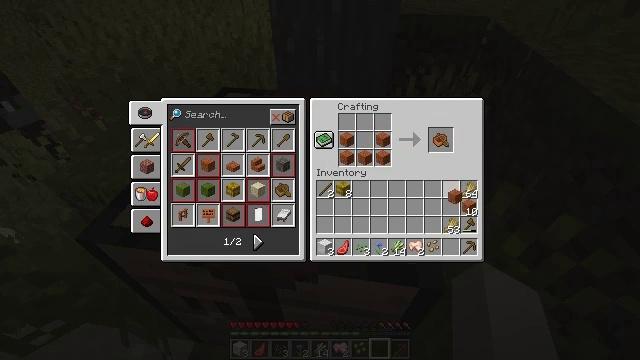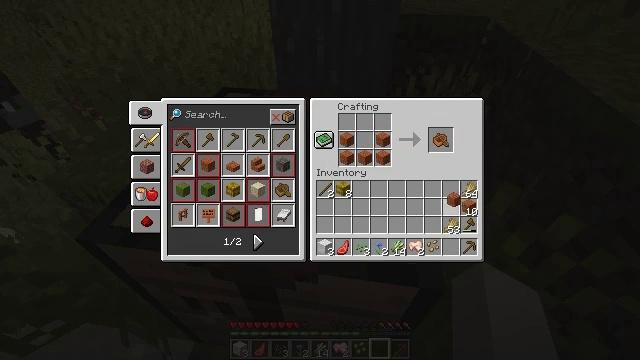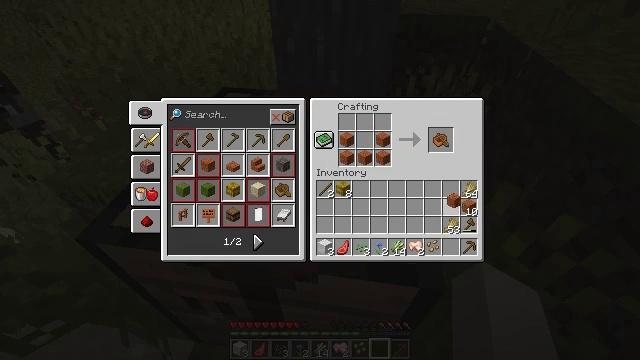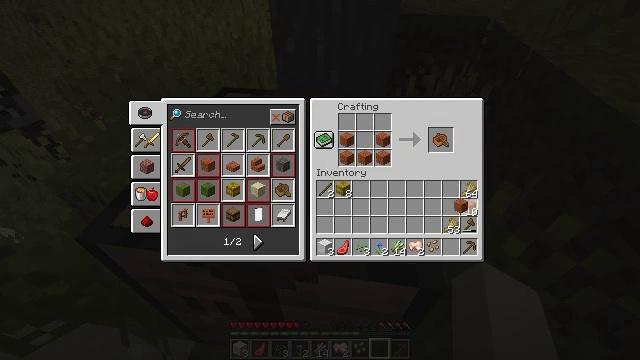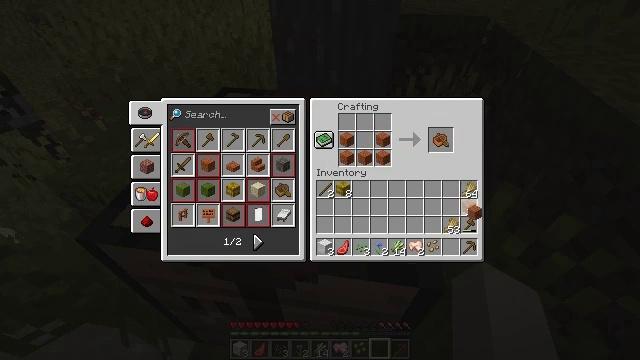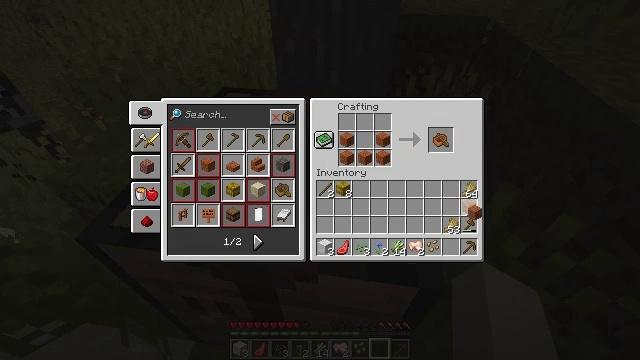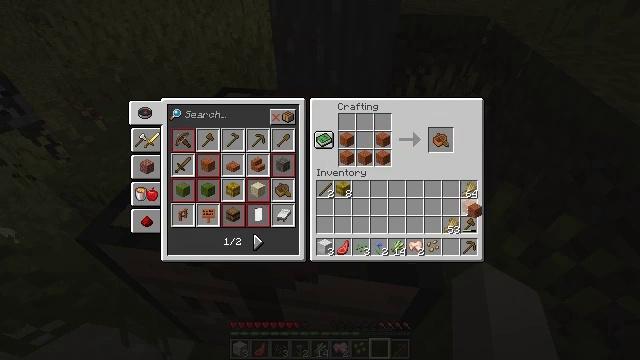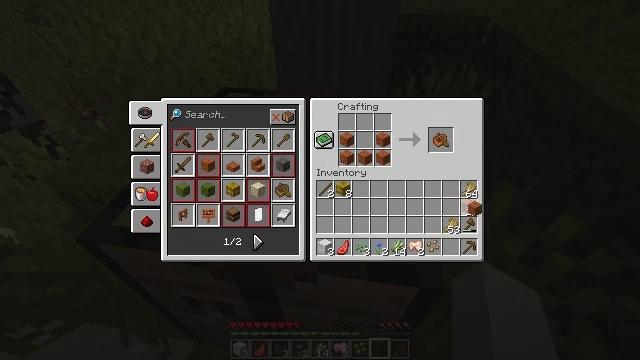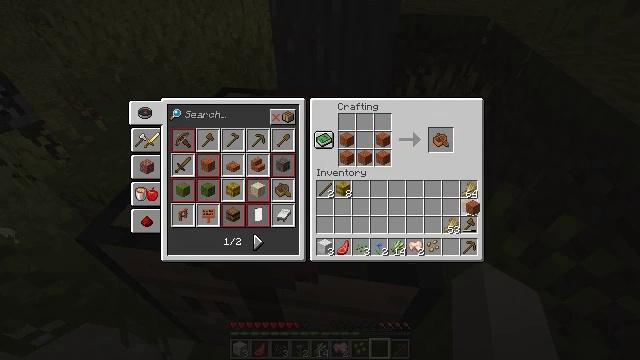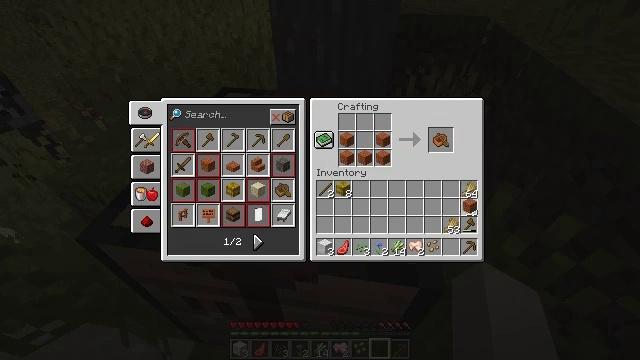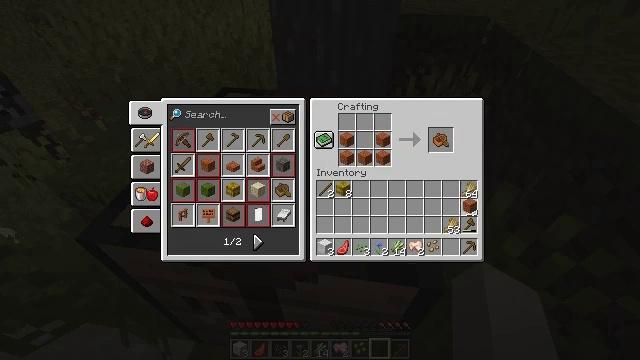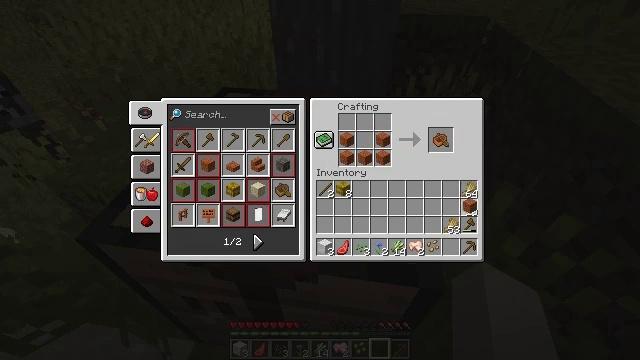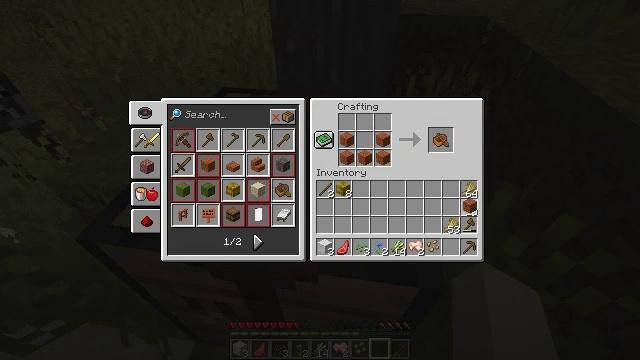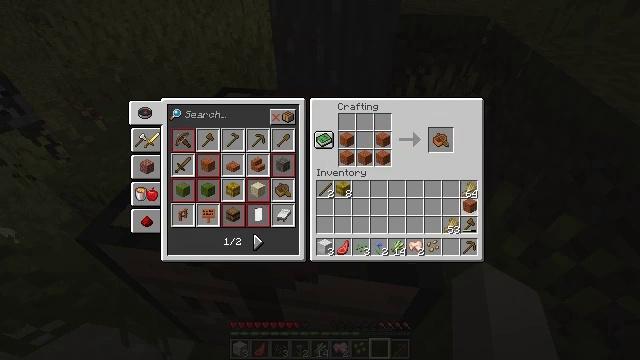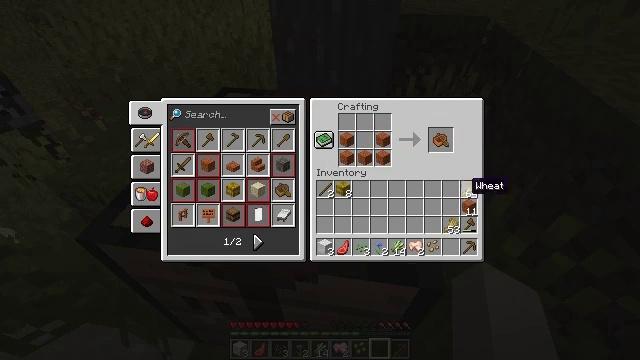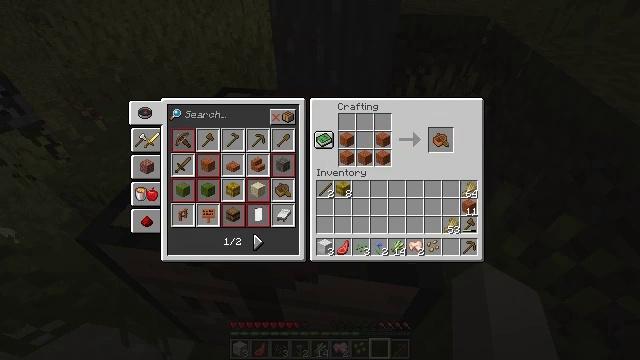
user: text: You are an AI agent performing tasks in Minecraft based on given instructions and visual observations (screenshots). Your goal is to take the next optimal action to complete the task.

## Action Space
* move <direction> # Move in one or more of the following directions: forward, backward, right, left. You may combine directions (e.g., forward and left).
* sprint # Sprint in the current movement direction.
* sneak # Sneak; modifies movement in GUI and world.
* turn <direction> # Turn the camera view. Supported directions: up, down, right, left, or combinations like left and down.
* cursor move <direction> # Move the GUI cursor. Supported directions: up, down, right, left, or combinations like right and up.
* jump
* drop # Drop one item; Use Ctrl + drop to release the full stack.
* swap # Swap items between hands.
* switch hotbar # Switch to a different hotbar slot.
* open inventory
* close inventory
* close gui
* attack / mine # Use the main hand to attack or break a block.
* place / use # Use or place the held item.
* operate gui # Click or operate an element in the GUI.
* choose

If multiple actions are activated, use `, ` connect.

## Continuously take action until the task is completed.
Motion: motion action
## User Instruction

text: Make sure you have enough acacia planks to craft a acacia boat.
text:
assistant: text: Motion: no_op
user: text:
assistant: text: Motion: no_op
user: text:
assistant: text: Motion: turn right
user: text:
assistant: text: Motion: turn right
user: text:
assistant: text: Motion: no_op
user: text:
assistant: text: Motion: no_op
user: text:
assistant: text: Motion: no_op
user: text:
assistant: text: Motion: no_op
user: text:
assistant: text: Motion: no_op
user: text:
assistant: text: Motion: no_op
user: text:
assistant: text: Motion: attack / mine
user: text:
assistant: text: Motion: attack / mine
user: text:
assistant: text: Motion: attack / mine
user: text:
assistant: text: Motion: turn up
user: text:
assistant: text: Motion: turn left and up
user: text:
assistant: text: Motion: turn left and up
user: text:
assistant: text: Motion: turn up
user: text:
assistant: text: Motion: no_op
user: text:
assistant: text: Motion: no_op
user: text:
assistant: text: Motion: no_op
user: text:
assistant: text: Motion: no_op
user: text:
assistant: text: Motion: attack / mine
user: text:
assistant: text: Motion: attack / mine
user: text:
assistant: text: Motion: turn down, attack / mine
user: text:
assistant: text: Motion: turn down
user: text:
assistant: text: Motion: turn down
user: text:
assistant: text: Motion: no_op